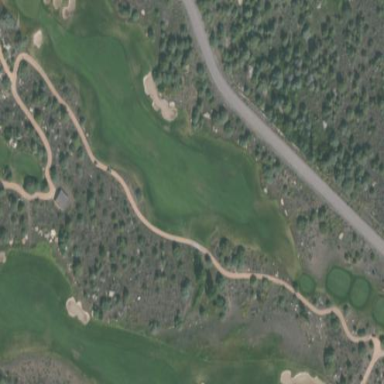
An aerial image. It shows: Area of rough grass used for golf.